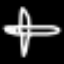
Label: airplane